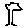
Label: tree